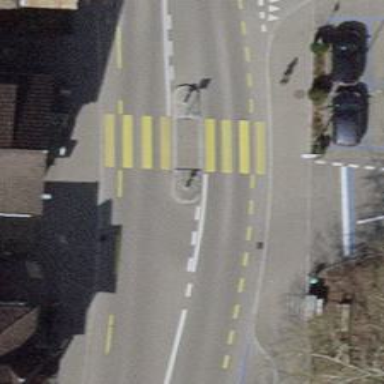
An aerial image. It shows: Marked crossing with pedestrian island.